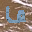
Label: 6